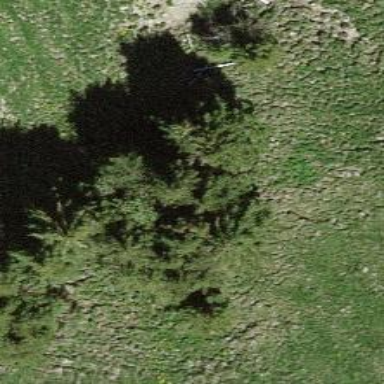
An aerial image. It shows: Needle-leaved tree in natural setting.